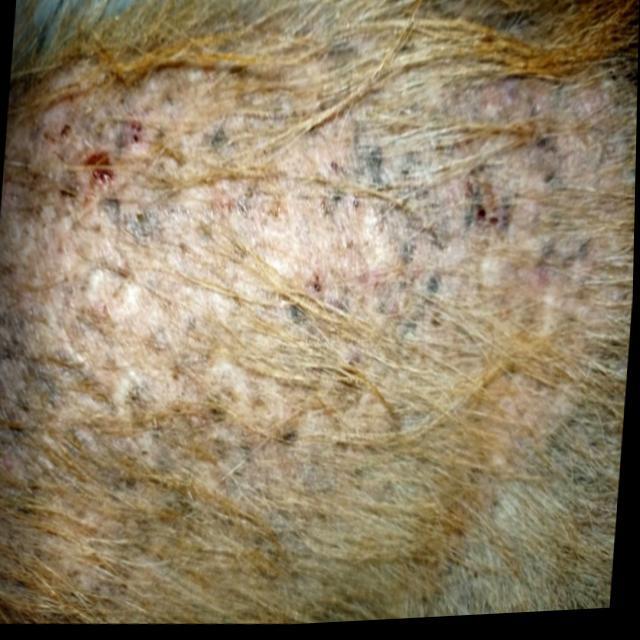
Canine demodicosis (Demodex mange) — caused by Demodex canis mites. Presents with alopecia, follicular papules, pustules, and comedones. Often localized on face and forelimbs.